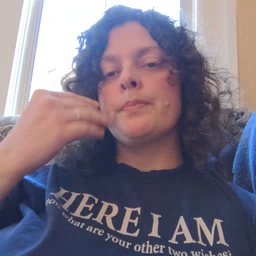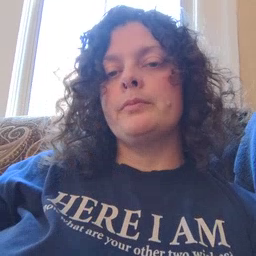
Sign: drink